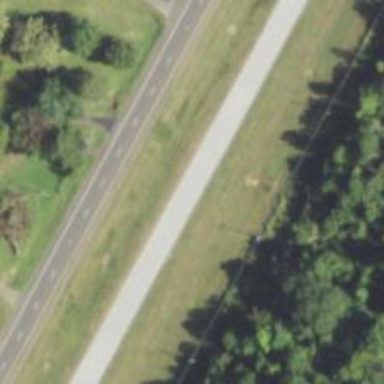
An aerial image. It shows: This image shows trunk highway that functions as expressway.